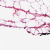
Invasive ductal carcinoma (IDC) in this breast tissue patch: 0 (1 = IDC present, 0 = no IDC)